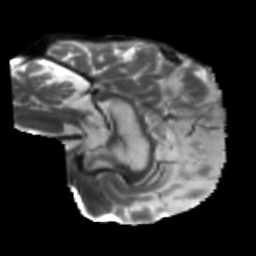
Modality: T2w
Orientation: sagittal
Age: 46
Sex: male
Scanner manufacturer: siemens
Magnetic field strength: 3 T
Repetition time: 5.25 s
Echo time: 0.08 s